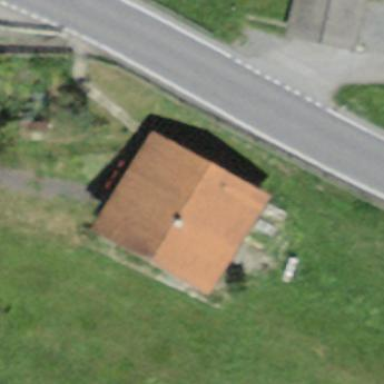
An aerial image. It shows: Detached building.